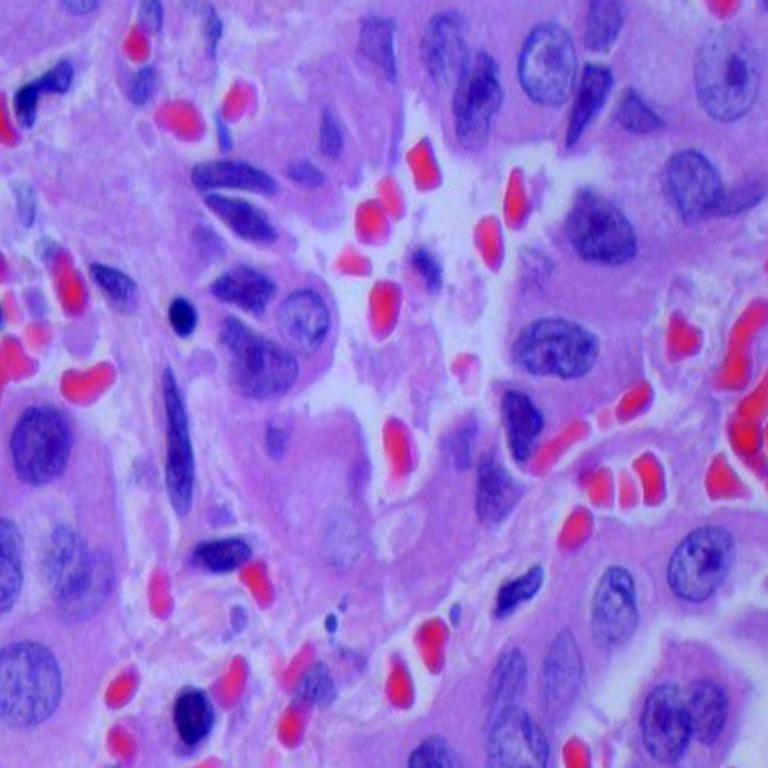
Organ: lung
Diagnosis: adenocarcinomas